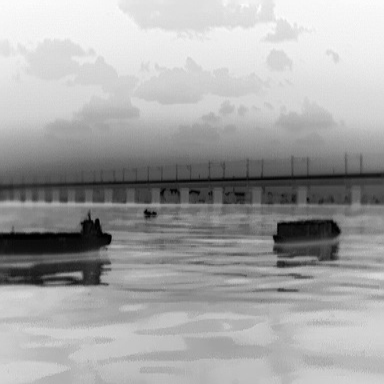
There are three objects shown in the infrared image, including a warship, a liner, and a fishing_boat.